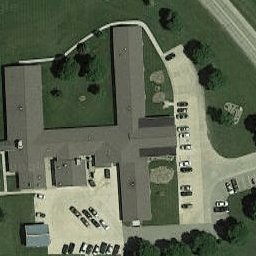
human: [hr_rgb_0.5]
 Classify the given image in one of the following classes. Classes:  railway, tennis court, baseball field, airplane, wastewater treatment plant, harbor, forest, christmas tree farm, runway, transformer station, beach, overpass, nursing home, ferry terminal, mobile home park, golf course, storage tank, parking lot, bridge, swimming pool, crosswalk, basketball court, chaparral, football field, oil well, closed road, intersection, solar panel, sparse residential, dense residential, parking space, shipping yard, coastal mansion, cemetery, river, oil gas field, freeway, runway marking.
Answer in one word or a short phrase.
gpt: nursing home